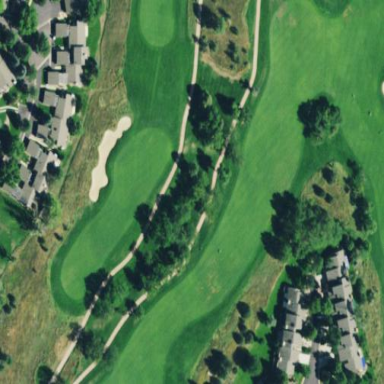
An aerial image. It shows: Grassy area designated as golf fairway.